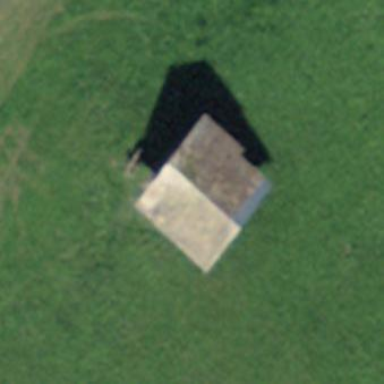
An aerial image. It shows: Rural barn.